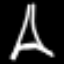
Label: The Eiffel Tower